Question: I am working with the Rmarkdown tool making a report and generating tables with the Kable package.
I am carrying the values of my results in percentage format with the "sprintf" function and everything worked fine so far. The problem is that I have a table with a field that I don't want to be a percentage, however with the function all the values in the table are converted to a percentage.
My code is this:
'''
library(kableExtra)
matrix1<-function(matriz_deriv)
z12 <- matrix(sprintf("%.2f%%",100*matrix1),
nrow=nrow(matrix1),
ncol=ncol(matrix1))
colnames(z12) <- c("Month","value")
kable(z12, "latex", caption = "Matrix1",
booktabs = T) %>%
kable_styling(latex_options = c("striped", "hold_position"))
'''
the code works fine, but I just need to apply the percentage to the "Values" column not to the column "Month" and with the sprintf function the percentage is applied to the complete matrix showing the months with percentage.
Do you have any idea how to deal with this?
I have tried several alternatives but without success. I enclose an image of the result of the matrix with the percentages

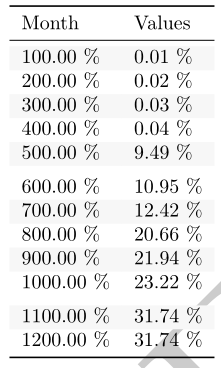
Answer: Apply 'sprintf' on the column you want to format:
'''
library(kableExtra)
set.seed(123)
z12 <- matrix(c(1:12, rnorm(12, 0.5, 0.25)), ncol = 2)
colnames(z12) <- c("Month","value")
z12[,2] <- sprintf("%.2f%%", 100*z12[,2])
kable(z12, "html", caption = "Matrix1",
booktabs = T) %>%
kable_styling(latex_options = c("striped", "hold_position"))
'''